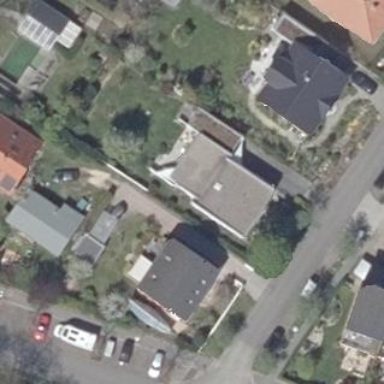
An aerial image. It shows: Detached building with flat roof.